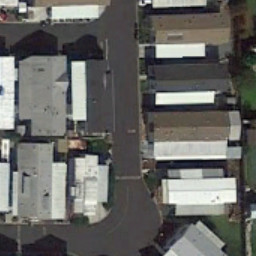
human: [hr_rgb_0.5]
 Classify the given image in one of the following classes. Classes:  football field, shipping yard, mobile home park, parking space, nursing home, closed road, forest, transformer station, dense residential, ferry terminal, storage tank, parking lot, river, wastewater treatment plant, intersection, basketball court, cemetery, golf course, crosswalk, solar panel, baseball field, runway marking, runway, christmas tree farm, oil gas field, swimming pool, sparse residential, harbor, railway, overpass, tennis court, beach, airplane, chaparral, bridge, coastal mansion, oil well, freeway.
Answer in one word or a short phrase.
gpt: mobile home park